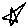
Label: star